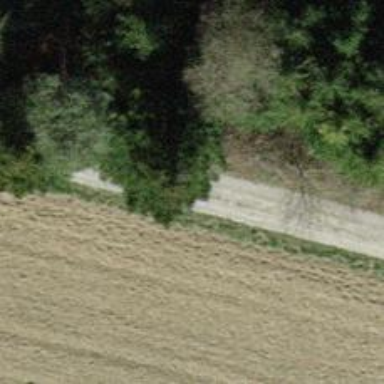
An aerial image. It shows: Grass track with grade3 track type.